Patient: sex F, age 54
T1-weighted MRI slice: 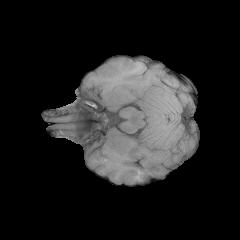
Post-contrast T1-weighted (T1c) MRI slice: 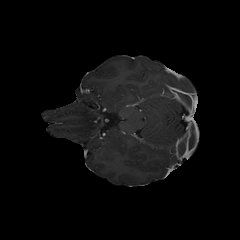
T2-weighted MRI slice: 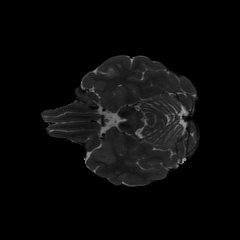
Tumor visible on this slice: yes
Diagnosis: Astrocytoma, IDH-wildtype
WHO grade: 3